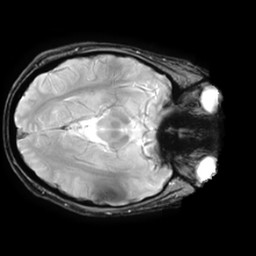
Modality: T2starw
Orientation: axial
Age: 25
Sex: male
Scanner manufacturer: ge
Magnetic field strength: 3 T
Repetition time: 0.65 s
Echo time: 0.02 s